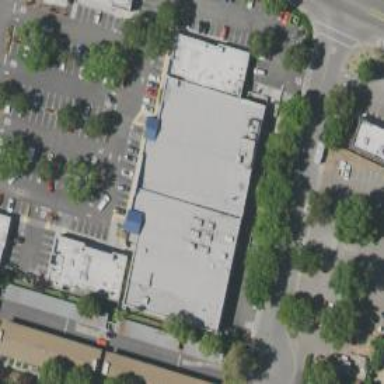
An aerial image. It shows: Supermarket.